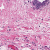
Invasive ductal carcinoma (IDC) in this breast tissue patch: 0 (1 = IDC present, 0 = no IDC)